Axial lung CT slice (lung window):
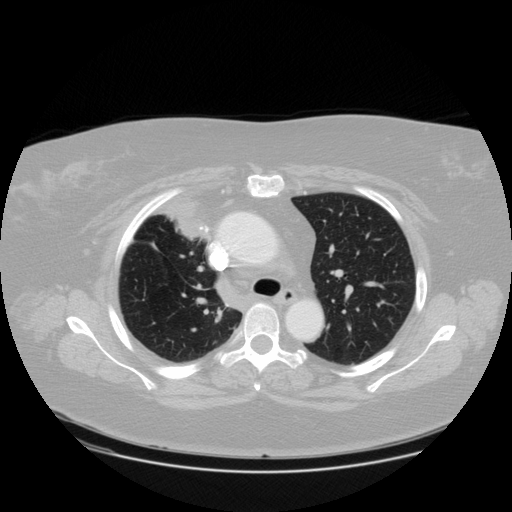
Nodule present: no